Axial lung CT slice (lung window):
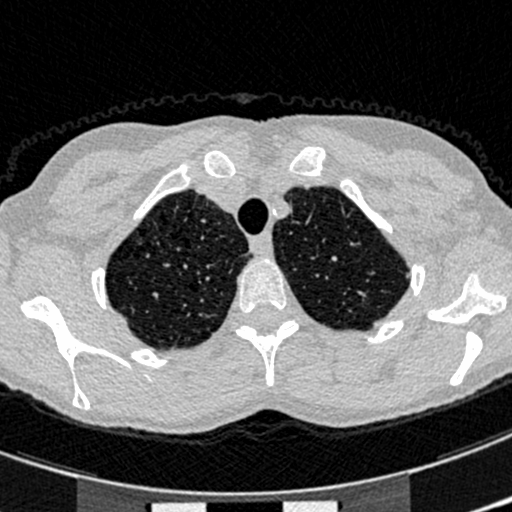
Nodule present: no